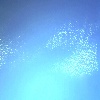
Label: water